Question: I have to extract the red mark graph using Aforge blob extraction method but I am unable to extract that particular grid in order to read it.

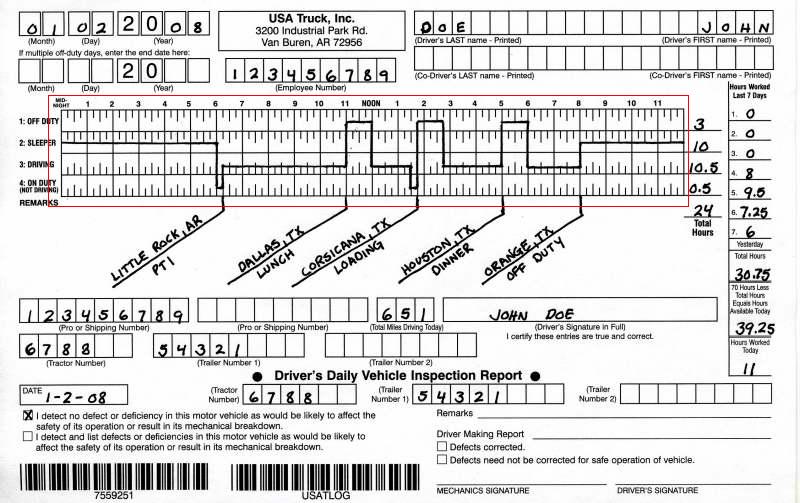
Answer: This task may be pretty simply solved without further AForge using.
If all grids in your sample have a similar structure: i.e. homogeneous grid with vertical-horizonal graphic of function, you can use following algorithm:
1. Calculating white pixel density for vertical direction as you can see at image below. It's just a normalized value of sum of all RGB components in each horizontal line (Dont know what's name of it. If anybody knows it, please report).
2. You must extract y-axis values with lowest white pixel density and ignore y-axis values in green ellipses. If this minimums has not been founded, you must consider values in green ellipses too. If in considered y-axis values there are white pixels at right in image too many, just ignore it. Otherwise, congrats! We found segment of black line until right angle.
3. After that this process must be repeated for next horizontal line detection until end of image.
4. Construction of final function from founded horizontal lines.